Interaction volume radius: 10 \u00c5
Interaction volume height: 20 \u00c5
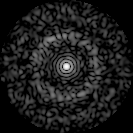
Disorder parameter: 0.8467